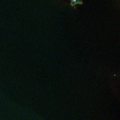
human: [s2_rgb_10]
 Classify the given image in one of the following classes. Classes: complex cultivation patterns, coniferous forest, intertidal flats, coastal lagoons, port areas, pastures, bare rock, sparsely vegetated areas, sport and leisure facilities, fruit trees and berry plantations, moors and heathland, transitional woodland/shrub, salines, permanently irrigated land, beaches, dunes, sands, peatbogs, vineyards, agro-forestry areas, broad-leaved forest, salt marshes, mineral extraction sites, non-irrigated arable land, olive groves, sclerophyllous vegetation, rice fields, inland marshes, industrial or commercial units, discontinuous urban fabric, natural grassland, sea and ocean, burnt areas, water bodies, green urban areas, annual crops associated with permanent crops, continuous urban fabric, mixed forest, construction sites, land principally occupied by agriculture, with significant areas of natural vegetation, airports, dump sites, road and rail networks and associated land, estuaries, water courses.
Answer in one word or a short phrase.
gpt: sea and ocean